Question: I trying to create "reply" to sticky note annotation using iText, does anyone know how to do that?

Another question: how to modify the date of annotation?
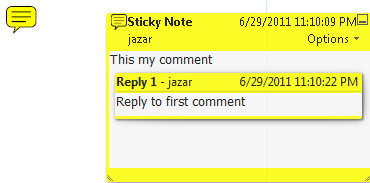
Answer: Taking a look at the innards of just such an annotation, I see the following:
1. A new text note annotation with the same bounding box
2. A new popup annotation with the same bounding box
The new text annot has an IRT (in regards to?) key in its dictionary that is an indirect reference to the first text annotation.
The creation date is stored in the "CreationDate" key, the modification date is stored under "M". The text displayed where you see "Reply 1" is in the "T" key.
All this stuff requires that you directly manipulate the annotation via the methods it inherits from 'PdfDictionary', 'put()' in particular.
You'll need to read the <URL> a lot, particularly chapter 7 section 3, and chapter 12 section 5.
Good hunting.